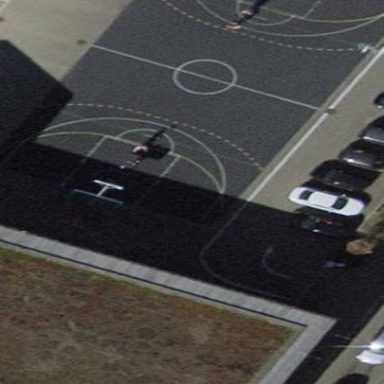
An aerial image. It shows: Basketball court in the leisure land pitch.